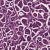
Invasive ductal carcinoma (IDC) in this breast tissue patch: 1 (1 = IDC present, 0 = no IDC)